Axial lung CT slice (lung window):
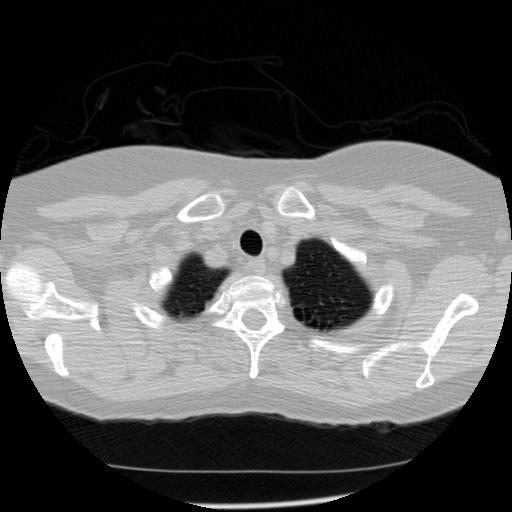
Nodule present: no